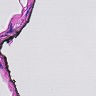
Metastatic tissue present: no